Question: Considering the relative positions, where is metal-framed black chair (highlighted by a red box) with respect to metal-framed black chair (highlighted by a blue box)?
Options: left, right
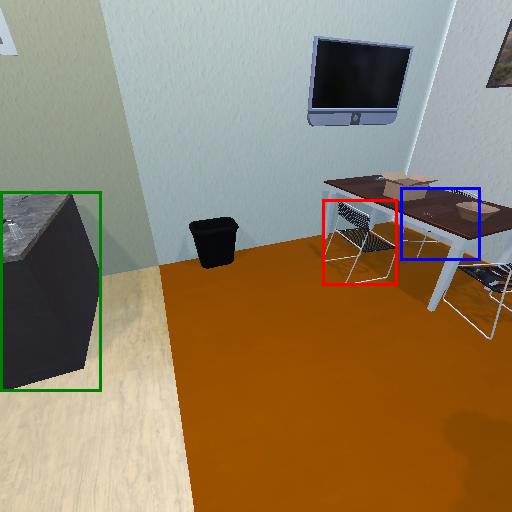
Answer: left